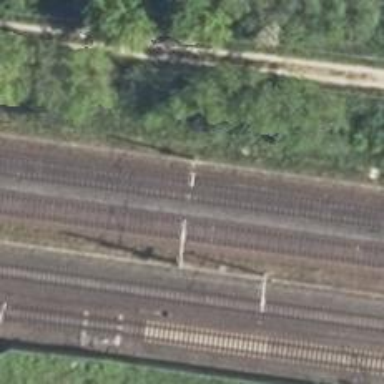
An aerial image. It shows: Railway milestone with catenary mast.